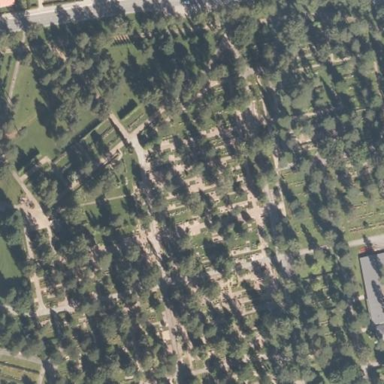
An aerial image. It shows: Cemetery.